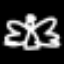
Label: angel